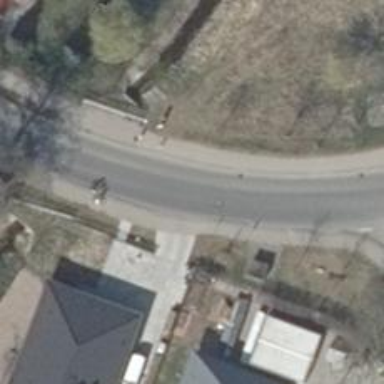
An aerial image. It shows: Residential road with asphalt surface. There are separate sidewalks on both sides of the road.